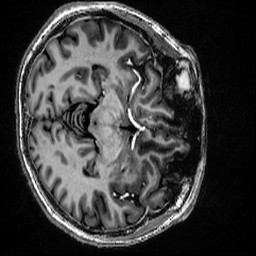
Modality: MP2RAGE
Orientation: axial
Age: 49
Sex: female
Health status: healthy